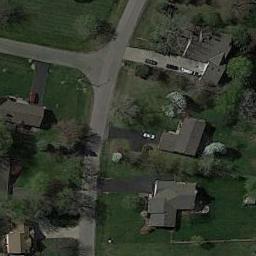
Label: medium_residential